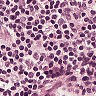
Metastatic tissue present: no